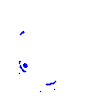
Particle: kaon